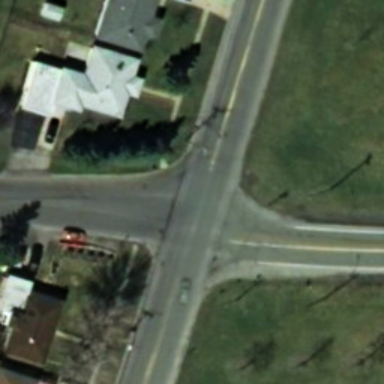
An intersection with no cars or pedestrians .